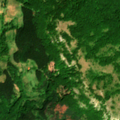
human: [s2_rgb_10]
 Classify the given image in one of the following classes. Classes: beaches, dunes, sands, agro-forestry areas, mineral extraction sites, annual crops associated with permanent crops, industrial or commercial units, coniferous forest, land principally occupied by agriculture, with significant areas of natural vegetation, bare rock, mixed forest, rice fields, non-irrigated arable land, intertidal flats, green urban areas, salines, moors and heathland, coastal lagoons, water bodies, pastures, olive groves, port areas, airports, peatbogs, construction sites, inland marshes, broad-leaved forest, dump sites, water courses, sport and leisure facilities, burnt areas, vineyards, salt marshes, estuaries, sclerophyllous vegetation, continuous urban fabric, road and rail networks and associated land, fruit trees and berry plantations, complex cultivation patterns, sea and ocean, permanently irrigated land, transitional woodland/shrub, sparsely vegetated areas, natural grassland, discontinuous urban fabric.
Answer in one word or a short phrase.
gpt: pastures, broad-leaved forest, coniferous forest, mixed forest, transitional woodland/shrub